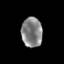
Tissue: prostate
Cell type: Epithelial cells
Senescence score: 0.3525
Nuclear area (px): 613
Mean DAPI intensity: 131.504